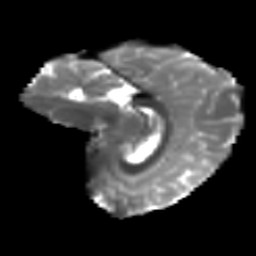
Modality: T2w
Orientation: sagittal
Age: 12
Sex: female
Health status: ill
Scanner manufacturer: ge
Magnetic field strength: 3 T
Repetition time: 6.752 s
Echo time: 0.079 s